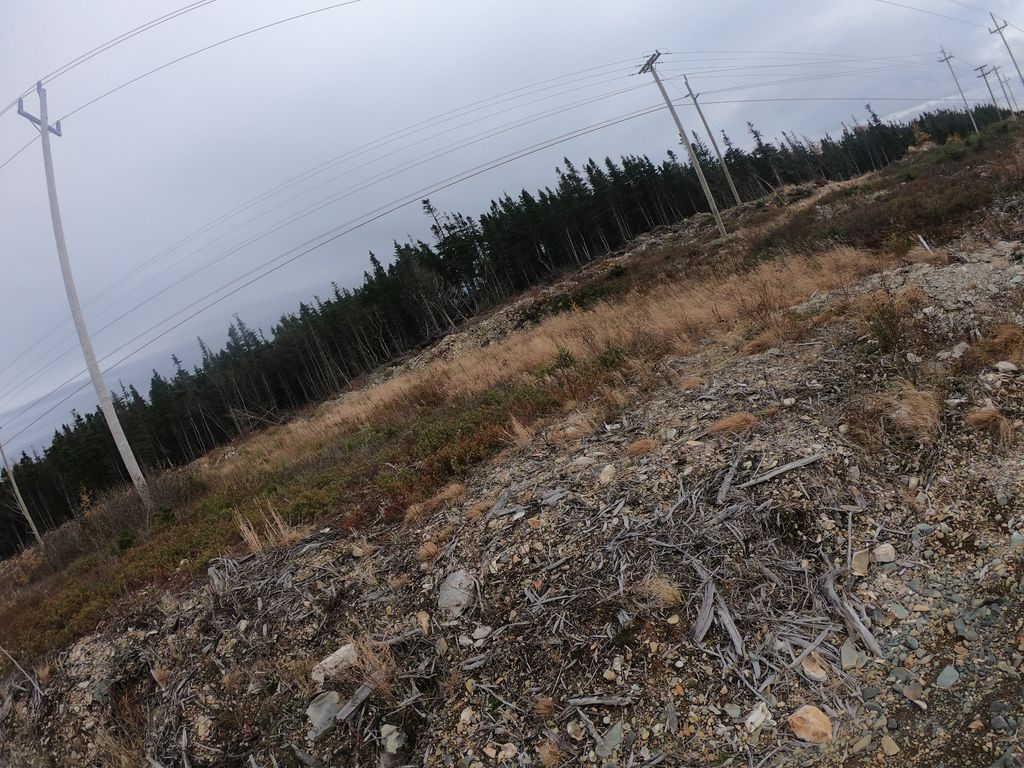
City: st_johns